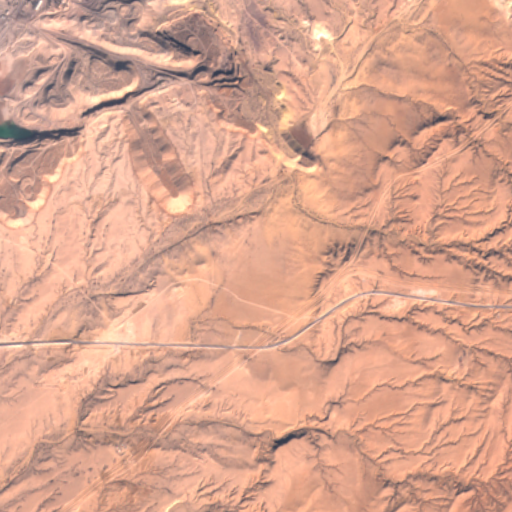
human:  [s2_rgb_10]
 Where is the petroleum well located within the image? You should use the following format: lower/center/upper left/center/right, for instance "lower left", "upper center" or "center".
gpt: The petroleum well is located in the lower left of the image.
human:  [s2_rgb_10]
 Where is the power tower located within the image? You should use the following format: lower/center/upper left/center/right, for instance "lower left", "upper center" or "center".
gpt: The power tower is located in the upper right of the image.
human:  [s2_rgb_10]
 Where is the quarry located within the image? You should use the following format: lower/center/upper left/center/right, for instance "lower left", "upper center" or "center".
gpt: There is no quarry in the image.